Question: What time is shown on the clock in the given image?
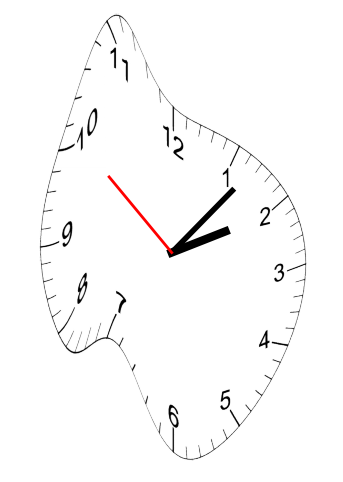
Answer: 02:06:51